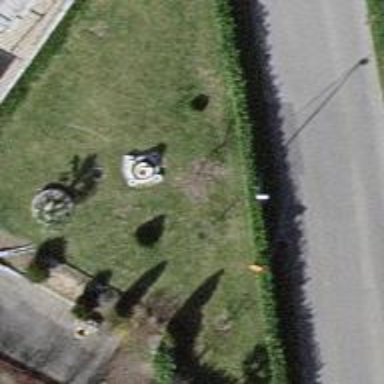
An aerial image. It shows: Pole supporting pipeline marker with roof cover.